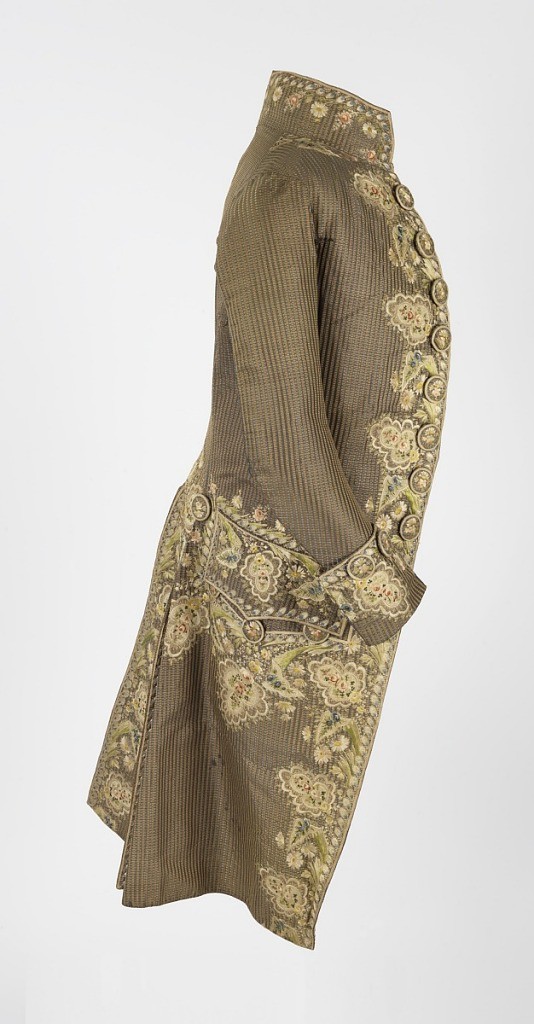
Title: Man's coat
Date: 1770–1800
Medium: silk Technique: floats of continuous supplementary weft, floats of a supplementary warp, and embroidery (using silk, satin, stem, and knot stitches)
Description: Ribbed silk in narrow perpendicular stripe of green and brown. Elaborately embroidered in multi-colored silk; floral design with small areas of applied silk, also embroidered. Style slightly cutaway. Standing collar, embroidered. Eight large embroidered buttons.